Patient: sex M, age 60
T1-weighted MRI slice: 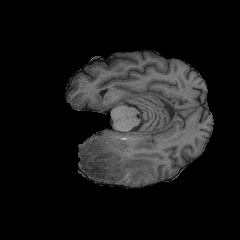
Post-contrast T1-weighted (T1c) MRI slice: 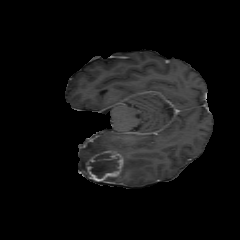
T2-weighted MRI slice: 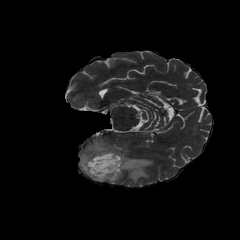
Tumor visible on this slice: yes
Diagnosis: Glioblastoma, IDH-wildtype
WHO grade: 4